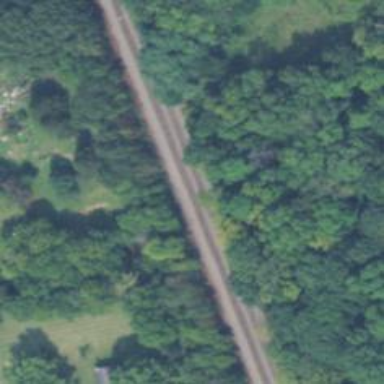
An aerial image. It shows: Railway track.